Question: I'm creating a website designed by a print-designer. The background concists of two images:
one gradient that is repeteated along the y-axis and aligned with the bottom of the page
one image that is aligned with the bottom of the page and centered.(the circle)
demo:

The circle-part is pretty big and has most of the pages content on it. (~900px by ~750px).
If the page is to small I need to add scrolls. If the page is to big. I need the first image(vertical) and background-color(horizontal) to fill out the area for me. I would like to use multiple backgrounds, but the site needs IE8-support.
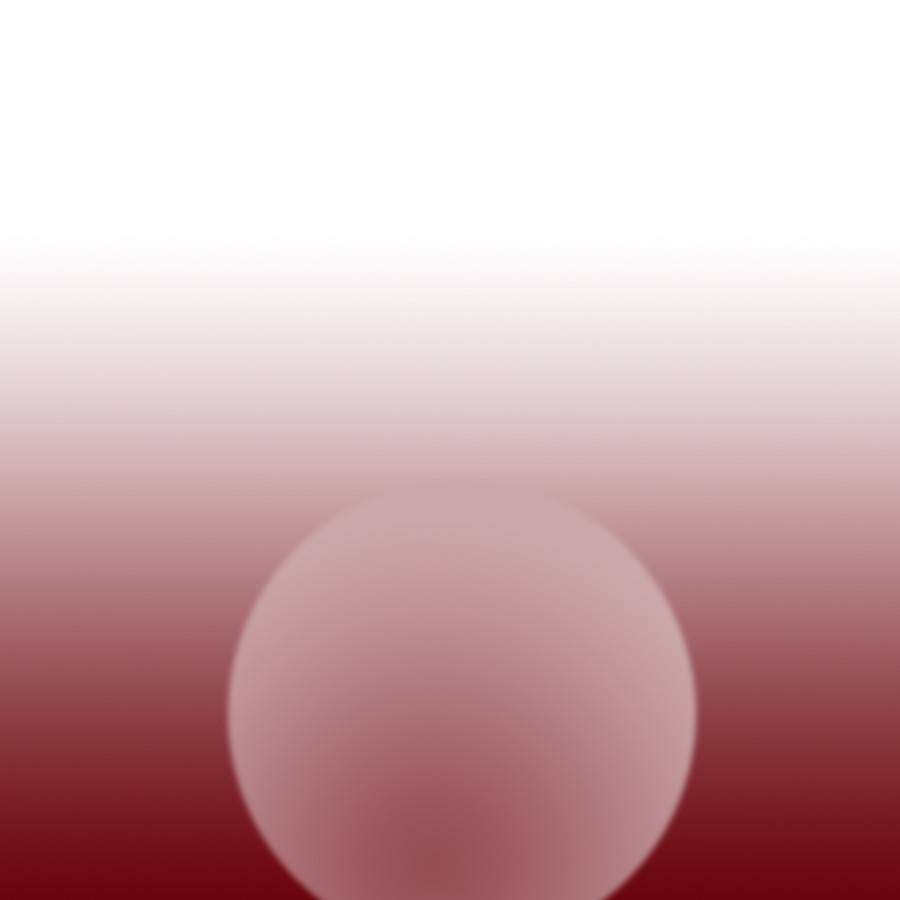
Answer: Cut a 1px strip for the gradient and repeat it horizontally on the body. Set the attachment to fixed.
Cut out the circle and place it as the background image of your content container. This will likely be a png with transparency to allow the previous gradient to show through.
CSS
'''
body {
background: url('bg.jpg') center bottom repeat-x fixed;
}
.container {
background: url('circle.png') no-repeat center bottom;
margin: 0 auto;
min-height: 750px;
width: 900px;
}
'''
HTML
'''
<body>
<div class="container">
content here
</div>
</body>
'''